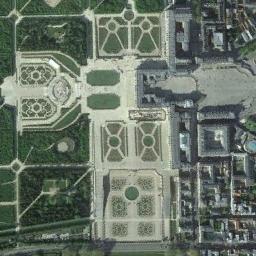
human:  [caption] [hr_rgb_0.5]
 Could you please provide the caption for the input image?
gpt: The gray palace has lots of palaces of different sizes and a big park .

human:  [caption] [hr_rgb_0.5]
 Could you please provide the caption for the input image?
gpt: The palace is on the grass surrounded by buildings and trees .

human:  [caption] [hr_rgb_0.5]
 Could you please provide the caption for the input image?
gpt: The roofs of palaces are all black, And the whole looks like a rectangle .

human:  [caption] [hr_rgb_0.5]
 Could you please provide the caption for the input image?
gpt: There are many trees beside the palace .

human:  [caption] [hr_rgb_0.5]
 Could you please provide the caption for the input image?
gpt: There are some green lawns in the palace .